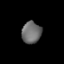
Tissue: lung
Cell type: Others
Senescence score: 0.6221
Nuclear area (px): 413
Mean DAPI intensity: 109.24